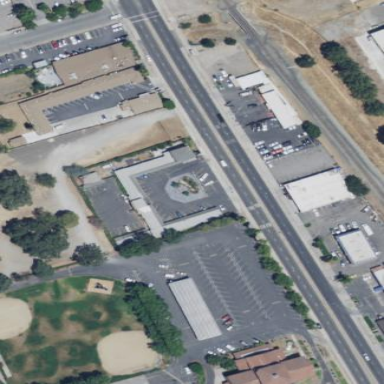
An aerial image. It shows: Building that is motel.